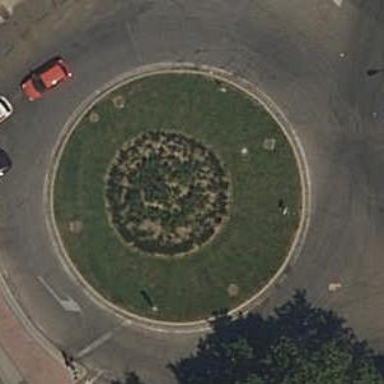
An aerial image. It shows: Roundabout on residential road with asphalt surface.